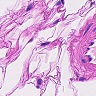
Metastatic tissue present: no